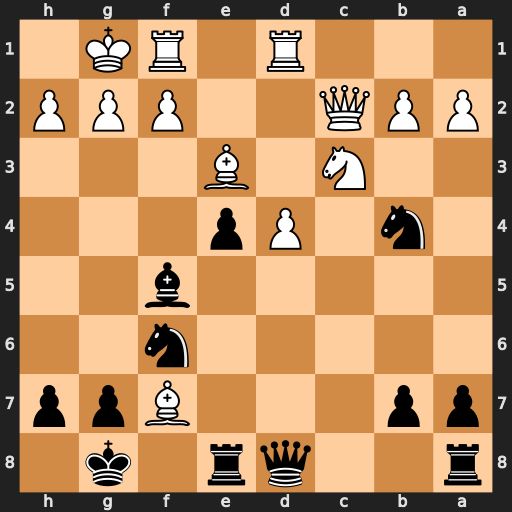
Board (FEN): r2qr1k1/pp3Bpp/5n2/5b2/1n1Pp3/2N1B3/PPQ2PPP/3R1RK1
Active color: b
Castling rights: -
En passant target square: -
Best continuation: Kxf7 Qb3+ Nbd5